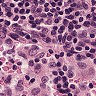
Metastatic tissue present: no